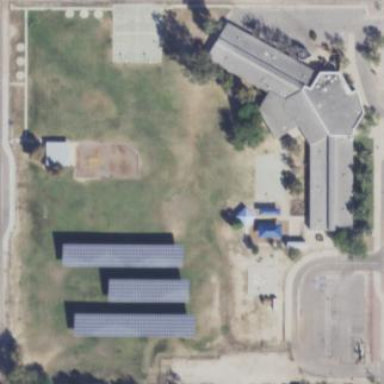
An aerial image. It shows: School.